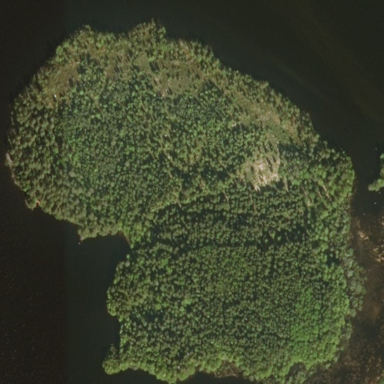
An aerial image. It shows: Image showing island.